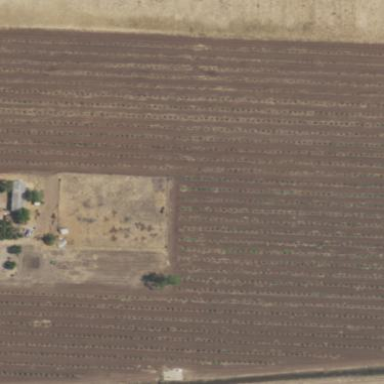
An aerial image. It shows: Vineyard growing grapes.